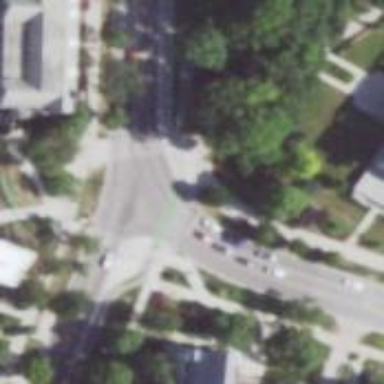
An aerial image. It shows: Footway with asphalt surface and zebra crossing.